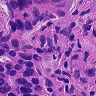
Metastatic tissue present: yes